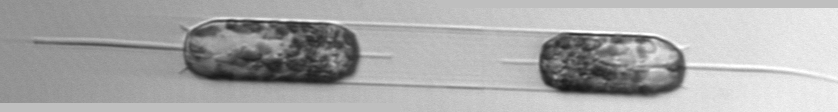
Label: Ditylum_brightwellii